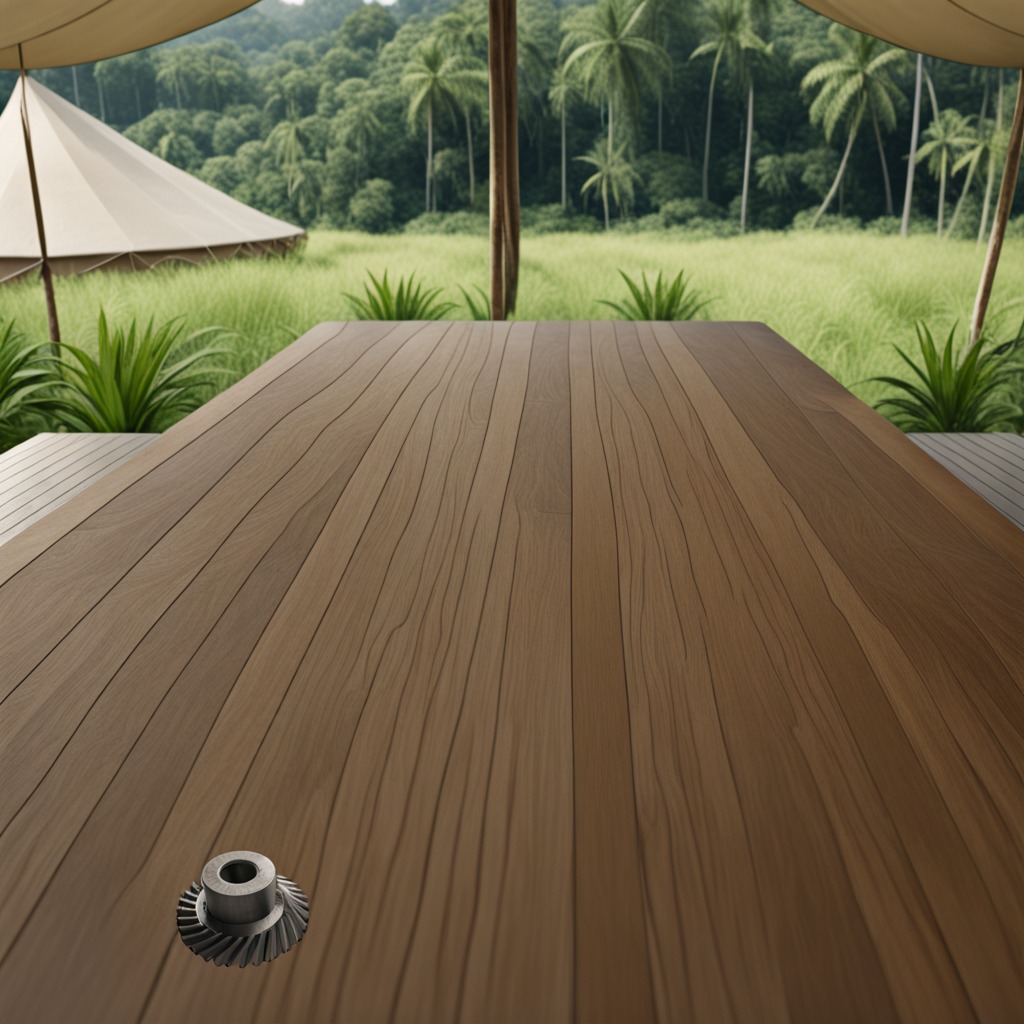
A steel gear with teeth is lying on a wooden table in a jungle field workshop tent.